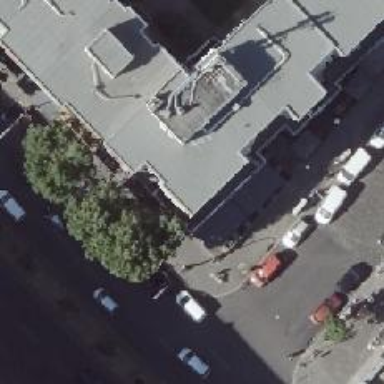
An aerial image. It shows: Café.